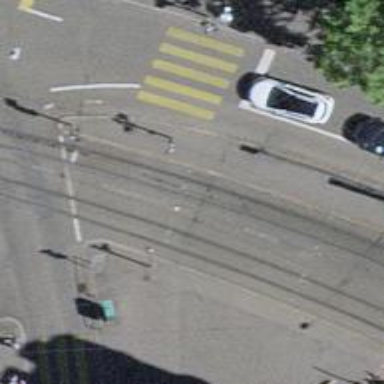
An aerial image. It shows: Tram stop with public transport stop position.